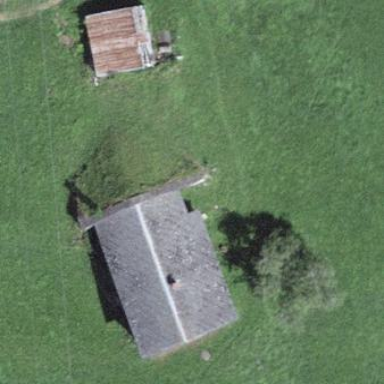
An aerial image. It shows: Simple house.